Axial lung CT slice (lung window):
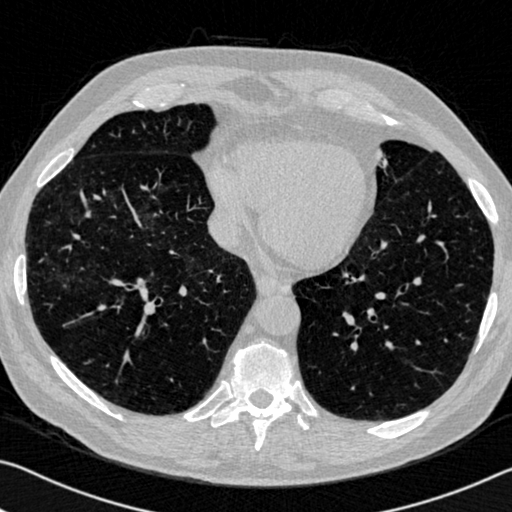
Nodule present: no